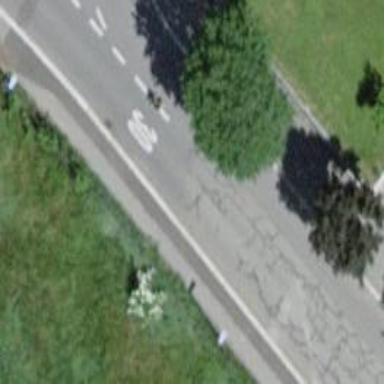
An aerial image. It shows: Raised kerb.